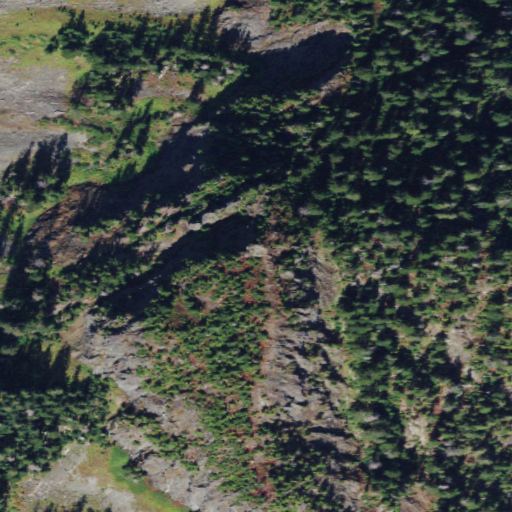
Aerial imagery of mountain in Washington named Finney Peak containing evergreen forest and shrub